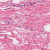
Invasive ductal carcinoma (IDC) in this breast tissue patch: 0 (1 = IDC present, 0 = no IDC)